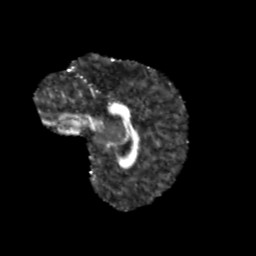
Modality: FA
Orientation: sagittal
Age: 10
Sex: female
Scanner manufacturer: siemens
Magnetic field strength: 3 T
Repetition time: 3.8 s
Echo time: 0.07 s